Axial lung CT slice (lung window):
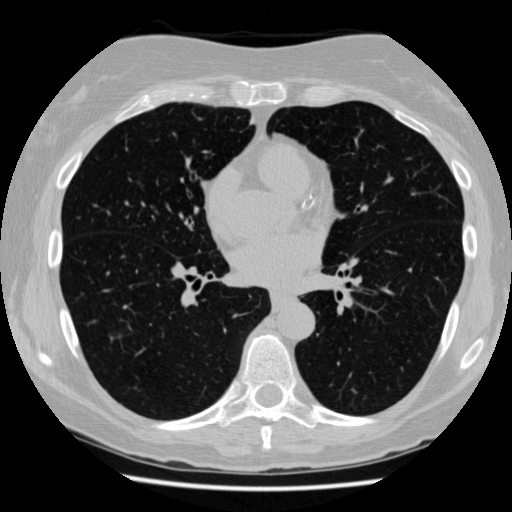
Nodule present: no